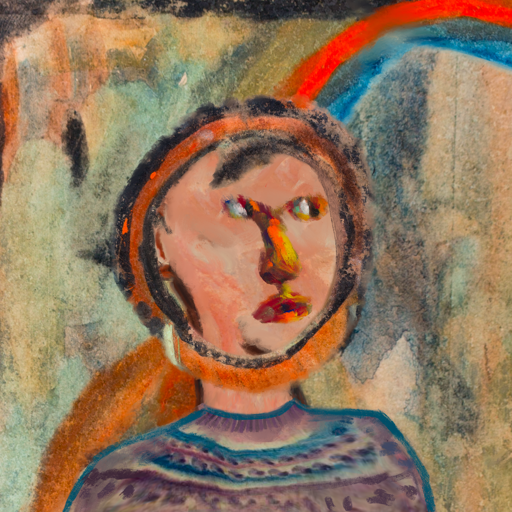
Background: Childish, Head And Neck Side: Roy_Bahadur, Face Side: An_Impression, Bust: HillGirl, Hair Side: Childish, Head Accessory: Blank, Second Necklace: Blank, Necklace: Blank, Baby: Blank